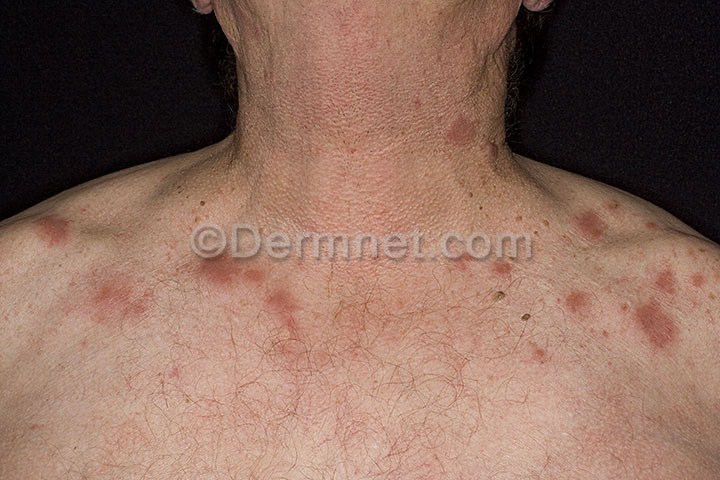
Disease: Eczema Photos